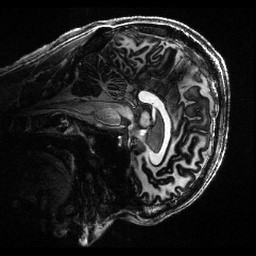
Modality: T1w
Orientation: sagittal
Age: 28
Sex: male
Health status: healthy
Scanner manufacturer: siemens
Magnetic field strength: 7 T
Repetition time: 4.3 s
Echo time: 0.00227 s